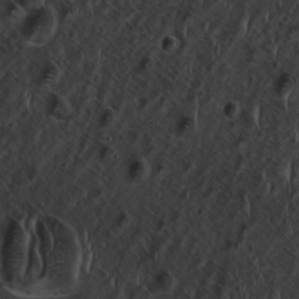
Label: non_frost